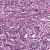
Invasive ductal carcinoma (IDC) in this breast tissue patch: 1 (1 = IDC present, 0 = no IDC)